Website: walmart
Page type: cart
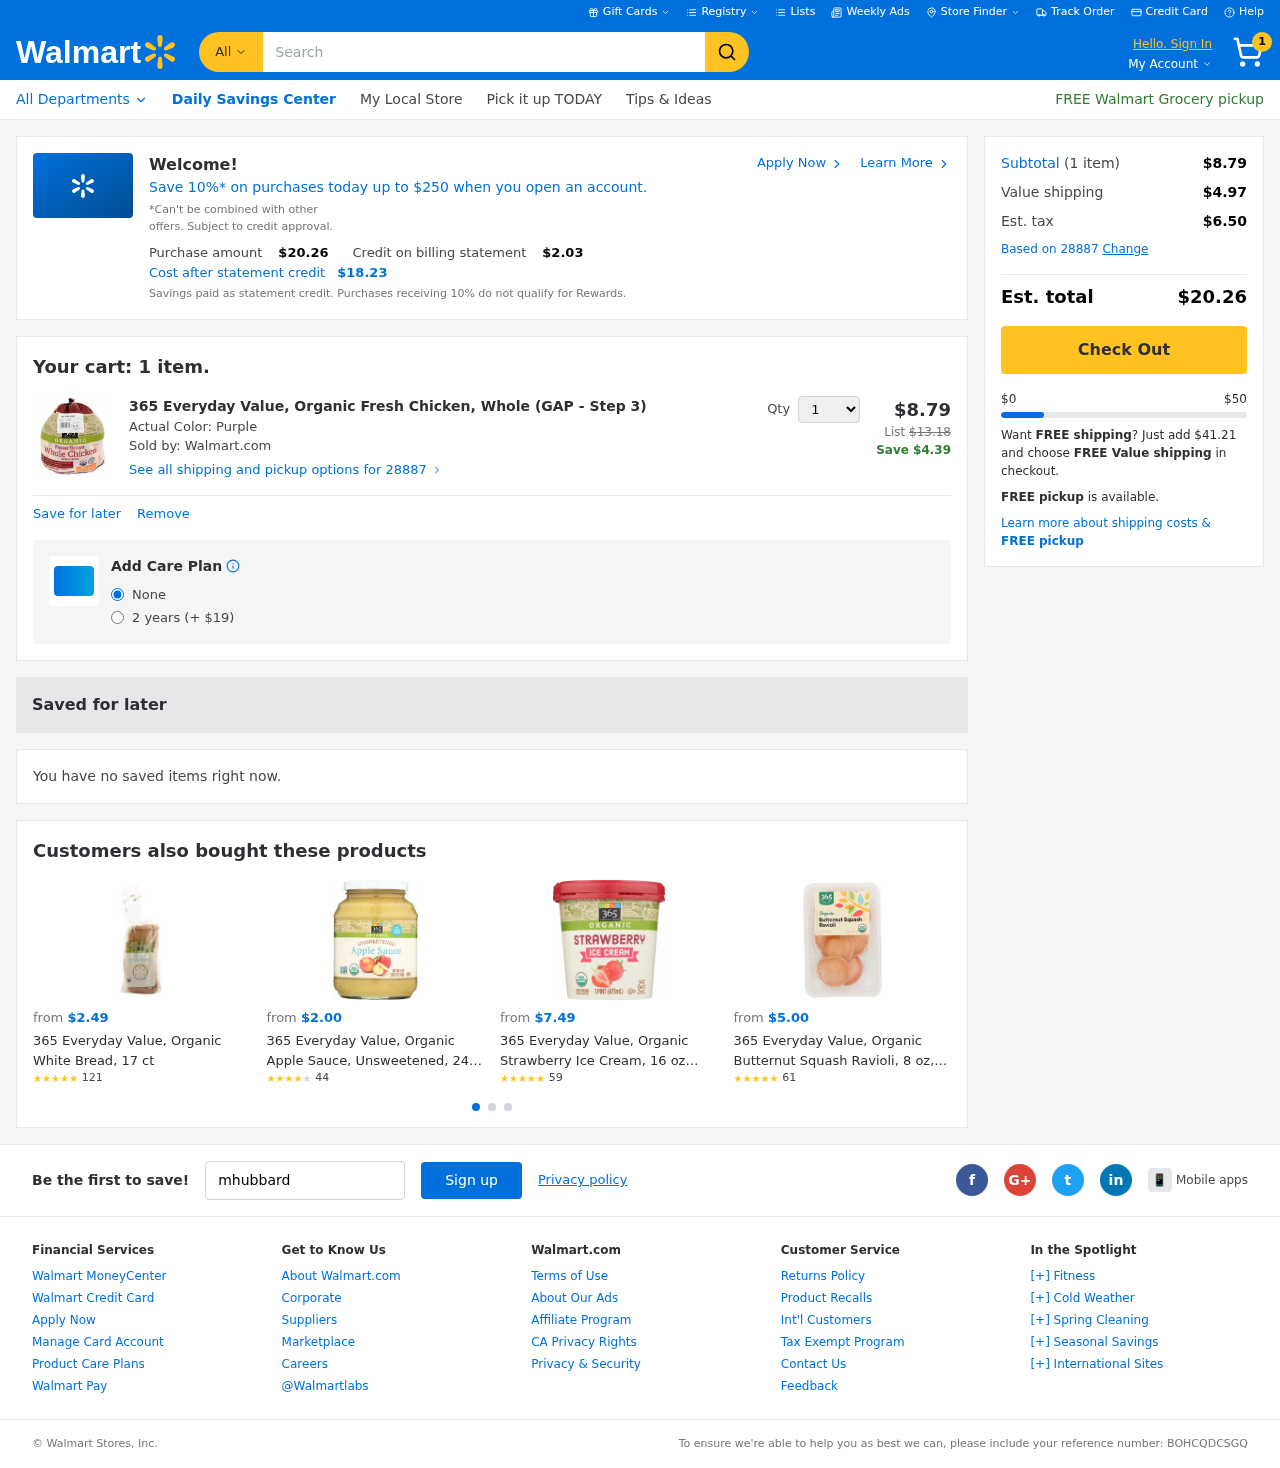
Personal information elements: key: PII_EMAIL
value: mhubbard@gmail.com
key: PII_POSTCODE
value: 28887
Product elements: key: PRODUCT1_NAME
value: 365 Everyday Value, Organic Fresh Chicken, Whole (GAP - Step 3)
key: PRODUCT1_PRICE
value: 8.79
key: PRODUCT1_QUANTITY
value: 1
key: PRODUCT2_NAME
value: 365 Everyday Value, Organic White Bread, 17 ct
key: PRODUCT2_NUM_RATINGS
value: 121
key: PRODUCT2_PRICE
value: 2.49
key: PRODUCT2_RATING
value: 4.5
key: PRODUCT3_NAME
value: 365 Everyday Value, Organic Apple Sauce, Unsweetened, 24 oz
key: PRODUCT3_NUM_RATINGS
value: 44
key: PRODUCT3_PRICE
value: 2
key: PRODUCT3_RATING
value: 3.5
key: PRODUCT4_NAME
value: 365 Everyday Value, Organic Strawberry Ice Cream, 16 oz (Frozen)
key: PRODUCT4_NUM_RATINGS
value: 59
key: PRODUCT4_PRICE
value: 7.49
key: PRODUCT4_RATING
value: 4.5
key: PRODUCT5_NAME
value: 365 Everyday Value, Organic Butternut Squash Ravioli, 8 oz, (Frozen)
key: PRODUCT5_NUM_RATINGS
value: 61
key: PRODUCT5_PRICE
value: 5
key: PRODUCT5_RATING
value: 4.7
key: PRODUCT1_ORIGINAL_PRICE
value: $13.18
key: PRODUCT1_SAVINGS
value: Save $4.39
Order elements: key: ORDER_NUM_ITEMS
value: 1
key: ORDER_TOTAL
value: $20.26
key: PROMO_TOTAL_AFTER_CREDIT
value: $18.23
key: ORDER_SUBTOTAL
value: $8.79
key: ORDER_SHIPPING_COST
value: $4.97
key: ORDER_TAX
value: $6.50
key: FREE_SHIPPING_REMAINING
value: $41.21
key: ORDER_REFERENCE_NUMBER
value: BOHCQDCSGQ
Search elements: key: HEADER_SEARCH
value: Search
Other elements: key: PROMO_CREDIT
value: $2.03